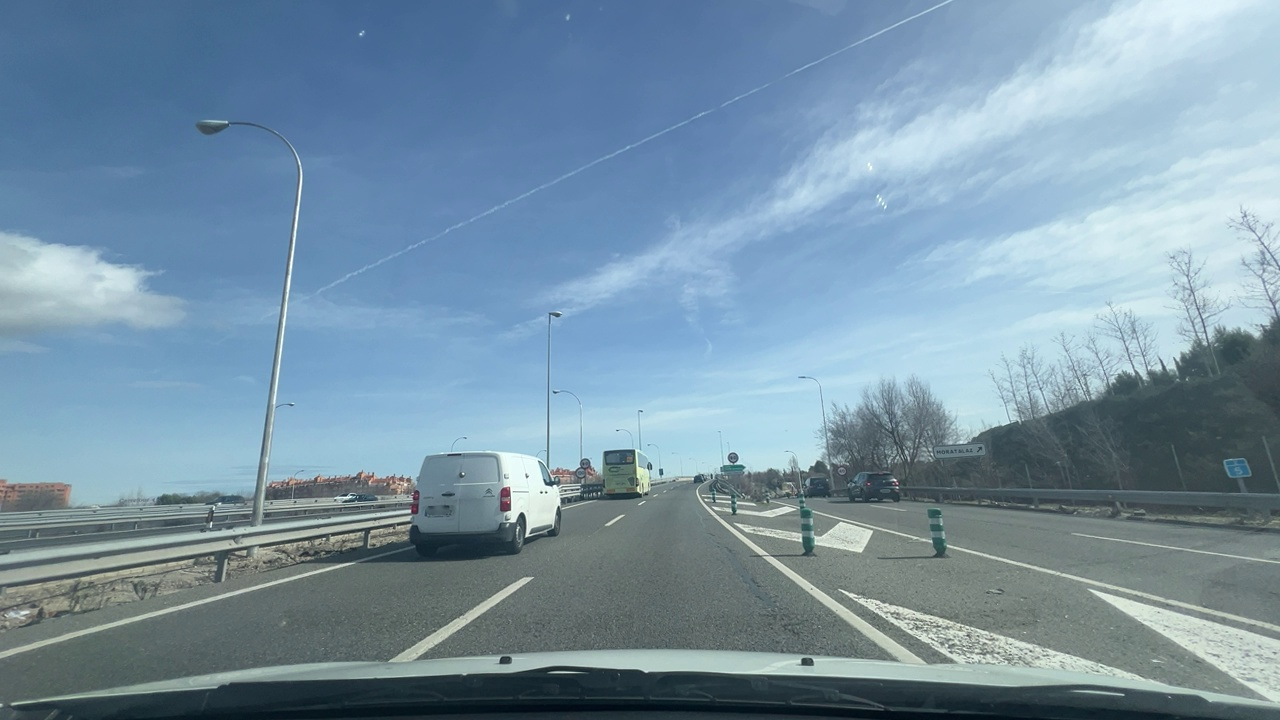
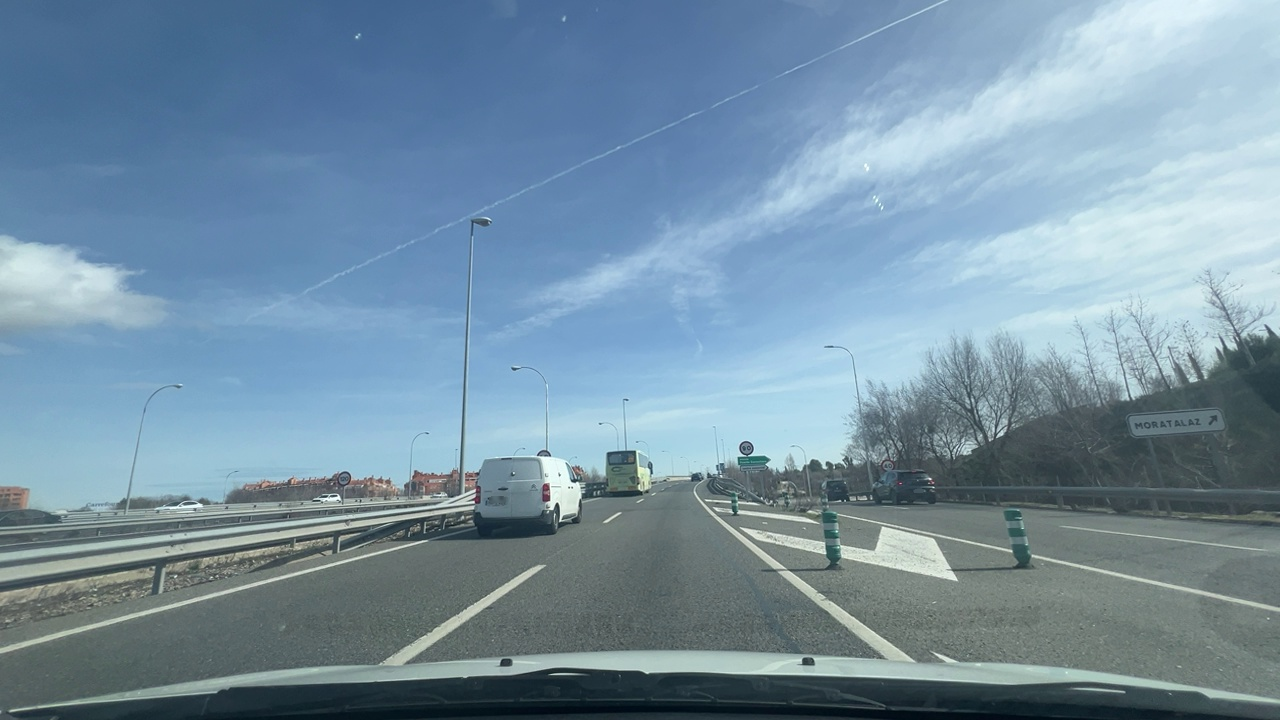
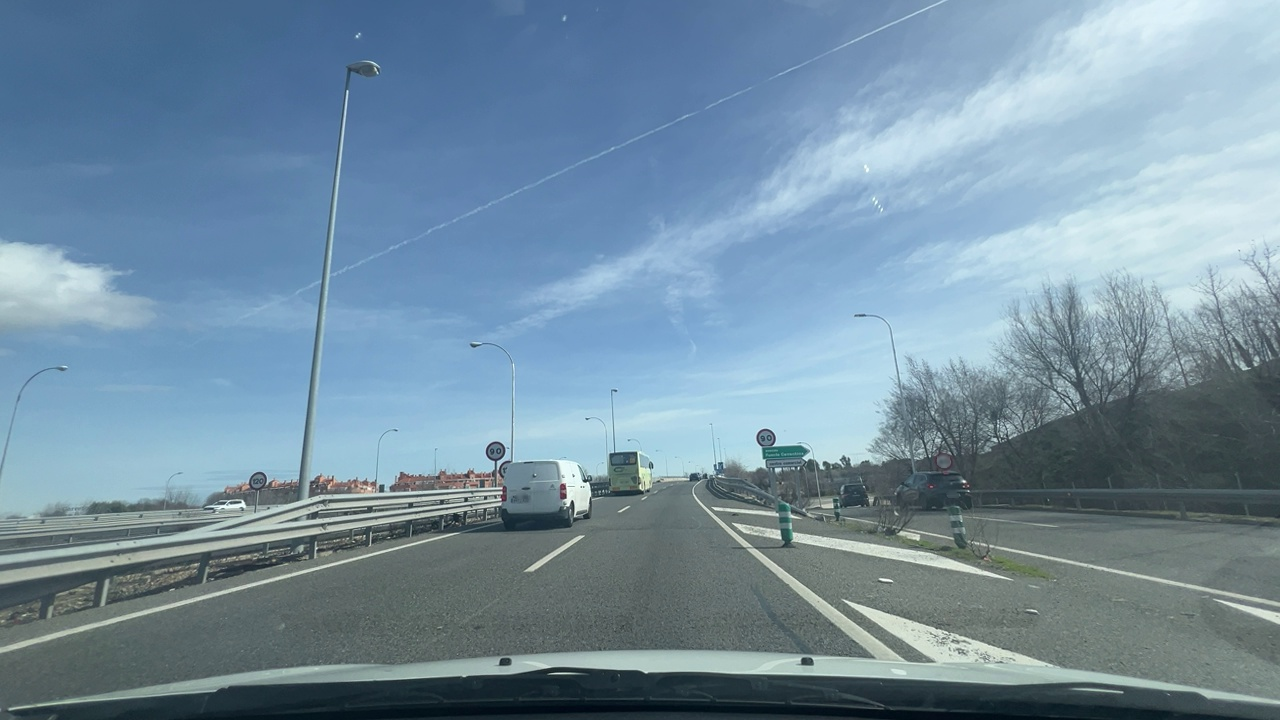
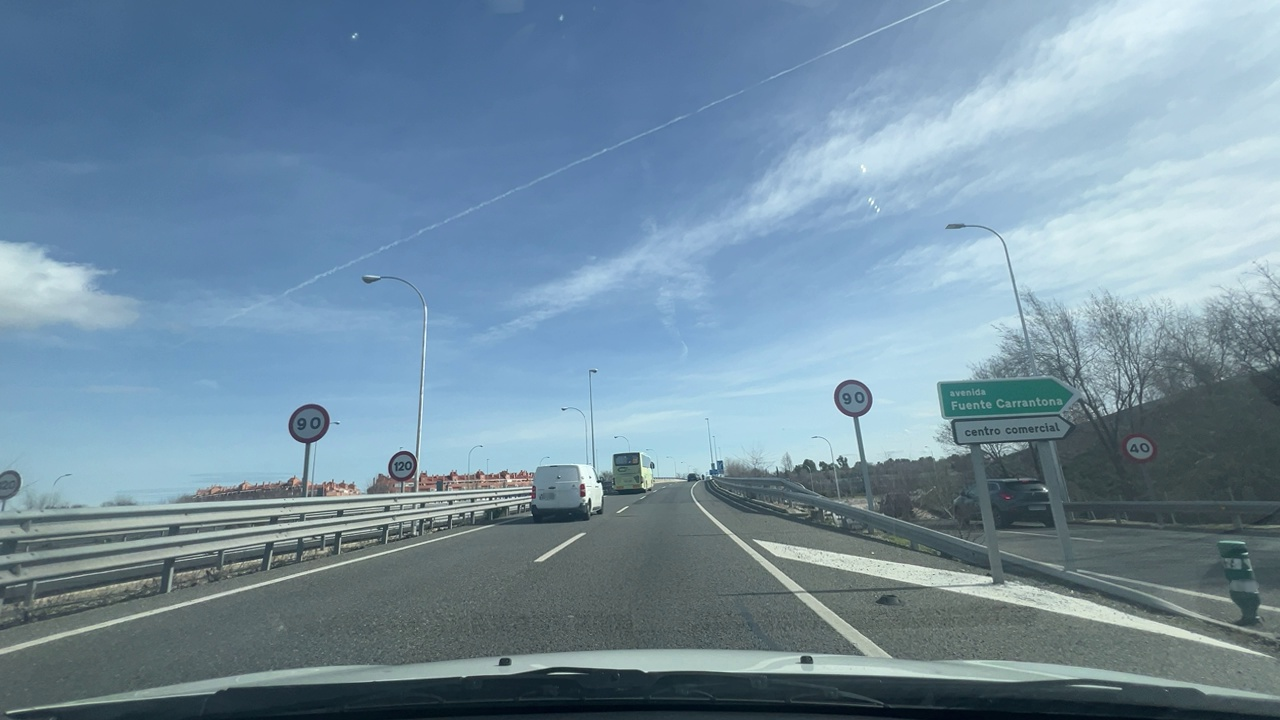
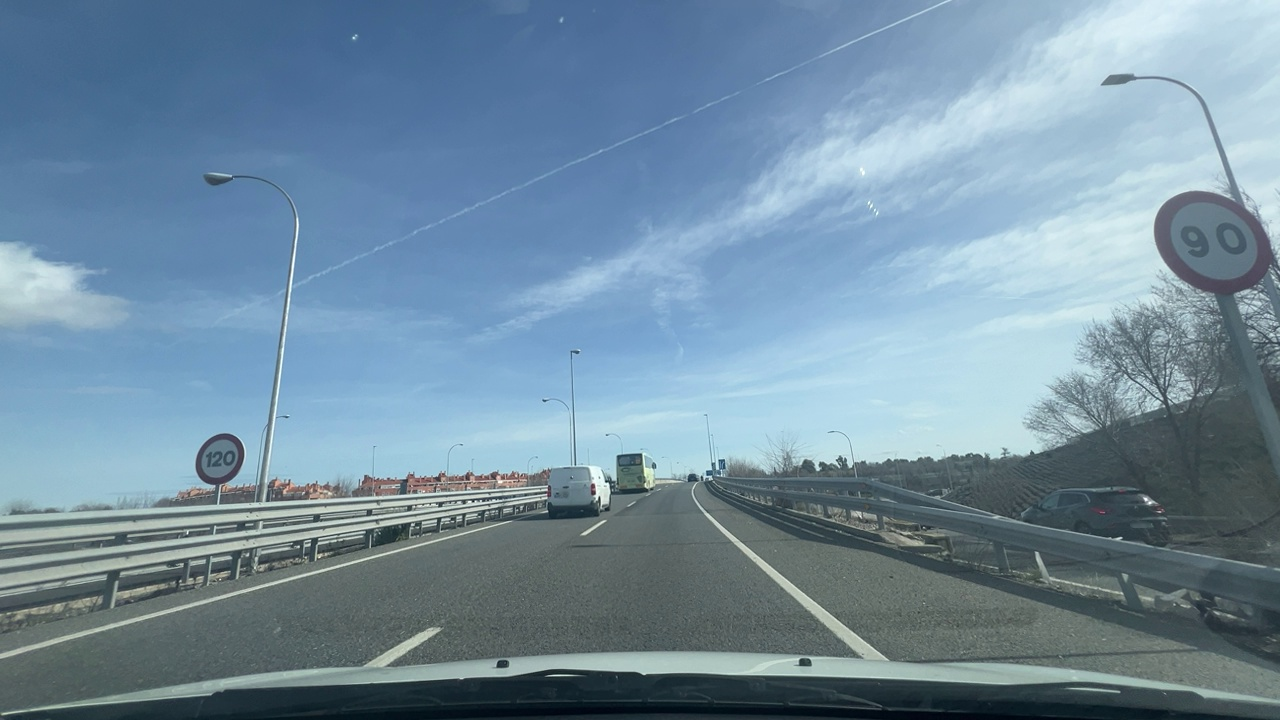
Situation: Speed limit adaptation
Question: Are multiple speed limit signs with different values visible?
Answer: Yes
Reasoning: There are two speed limit signs visible, one with 90 km/h which appies to the ego lane and another of 120 km/h that applies to the adjacent lane.

Situation: Speed limit adaptation
Question: Is there a speed limit sign regulating the ego lane?
Answer: Yes
Reasoning: There's a 90 km/h speed limit.

Situation: Speed limit adaptation
Question: What speed value is displayed on the visible speed limit sign?
Answer: 90
Reasoning: The visible speed limit is 90 km/h.

Situation: Speed limit adaptation
Question: Is the ego vehicle traveling on a highway?
Answer: No
Reasoning: There are only two lanes.

Situation: Speed limit adaptation
Question: Is the ego vehicle entering or exiting a highway?
Answer: No
Reasoning: There are only two lanes.

Situation: Speed limit adaptation
Question: Are speed bumps, crosswalks, or construction-related obstacles present in the ego lane?
Answer: No
Reasoning: The are no visible obstacles nor crosswalks or construction related.